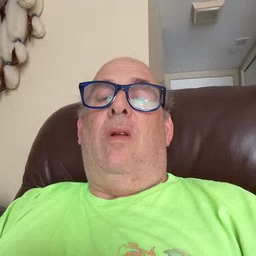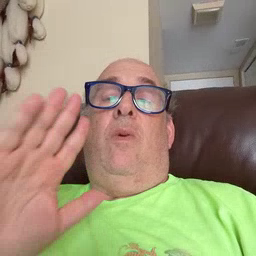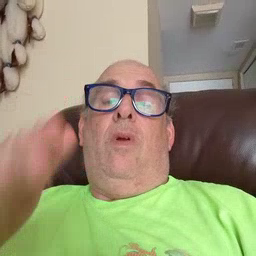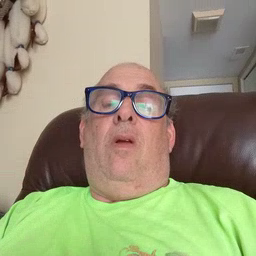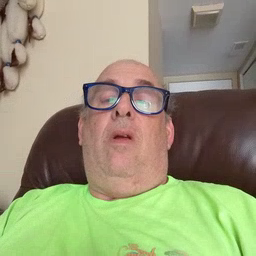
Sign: will